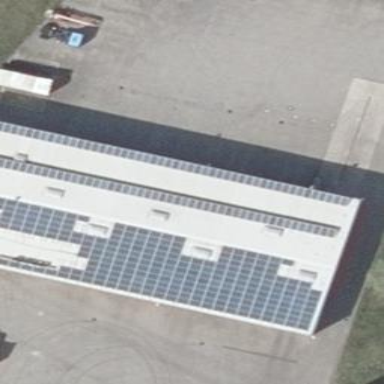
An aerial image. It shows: Industrial building that is car repair shop.